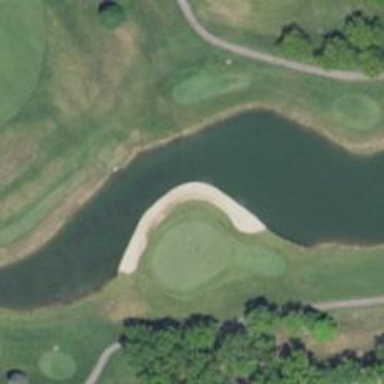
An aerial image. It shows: View of golf hole.